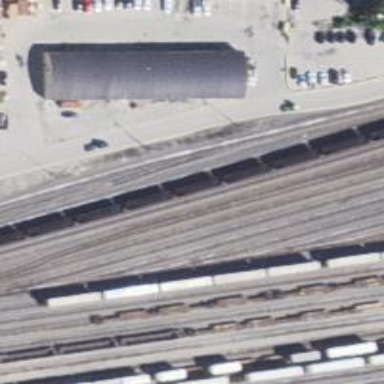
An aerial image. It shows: Abandoned railway siding.